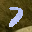
Label: 7